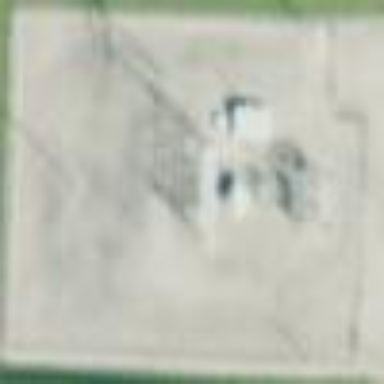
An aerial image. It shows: Distribution power substation secured by fence.